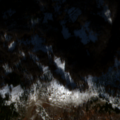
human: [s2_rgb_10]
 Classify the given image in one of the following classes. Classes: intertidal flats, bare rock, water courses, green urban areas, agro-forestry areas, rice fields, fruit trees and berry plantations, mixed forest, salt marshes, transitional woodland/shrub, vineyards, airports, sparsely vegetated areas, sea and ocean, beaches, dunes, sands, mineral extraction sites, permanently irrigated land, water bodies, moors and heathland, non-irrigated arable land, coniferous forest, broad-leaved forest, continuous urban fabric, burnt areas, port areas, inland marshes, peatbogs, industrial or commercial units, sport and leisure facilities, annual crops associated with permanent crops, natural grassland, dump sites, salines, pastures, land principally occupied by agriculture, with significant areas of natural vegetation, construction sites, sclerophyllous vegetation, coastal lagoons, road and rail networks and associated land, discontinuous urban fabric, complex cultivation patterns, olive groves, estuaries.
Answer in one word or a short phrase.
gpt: land principally occupied by agriculture, with significant areas of natural vegetation, broad-leaved forest, coniferous forest, natural grassland, transitional woodland/shrub